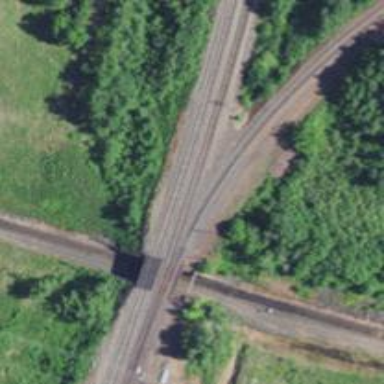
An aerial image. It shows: Railway track.